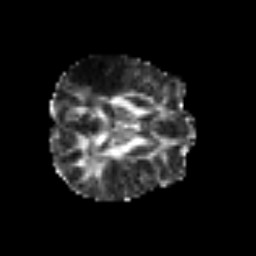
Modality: FA
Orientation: axial
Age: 59
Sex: female
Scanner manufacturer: siemens
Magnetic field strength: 3 T
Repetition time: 3.2 s
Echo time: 0.081 s